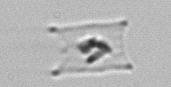
Label: Eucampia